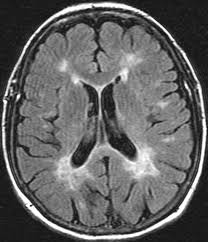
Label: notumor